Question: What is the reading of this measurement?
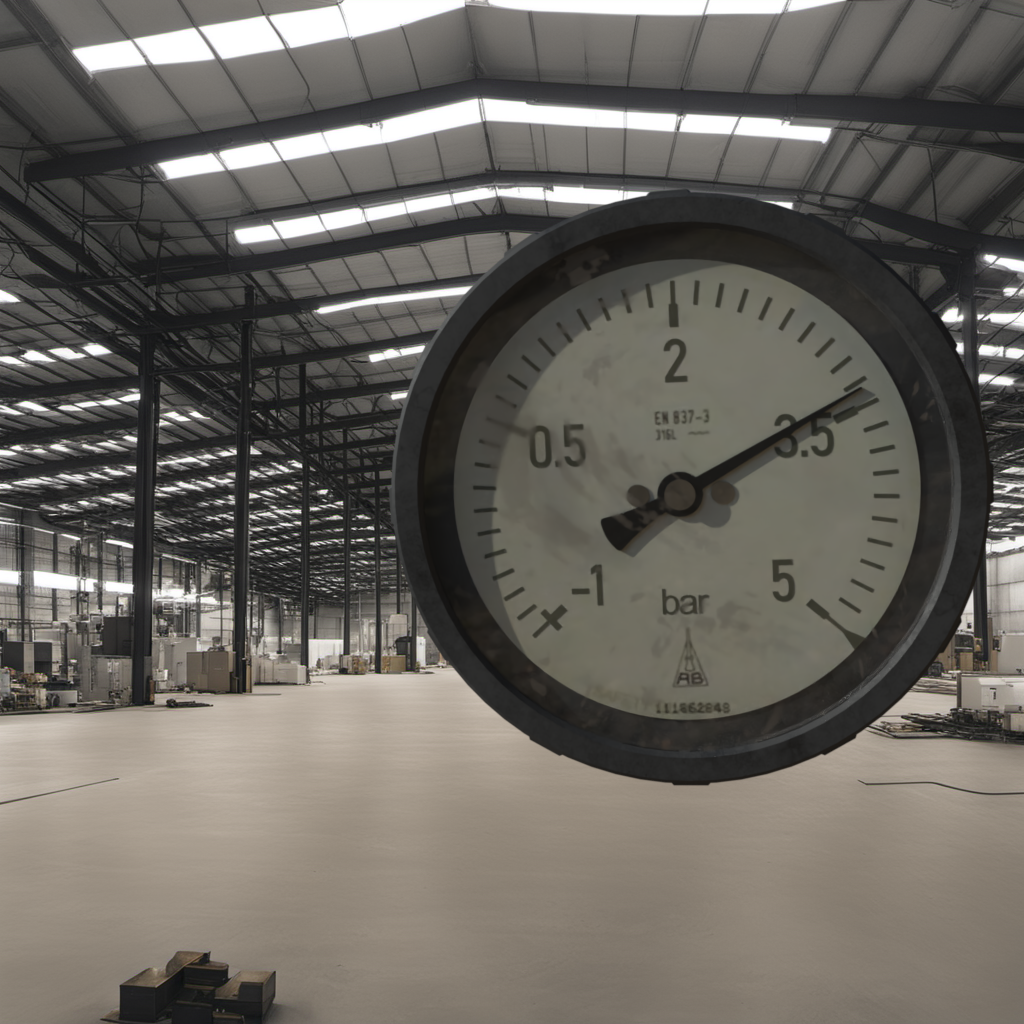
Answer: The result is 3.41
Question: What is the value range of this measurement?
Answer: The range is from -1 to 5
Question: What is the minimum and maximum reading range of this measurement?
Answer: The minimum value is -1 and the maximum value is 5